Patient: sex M, age 78
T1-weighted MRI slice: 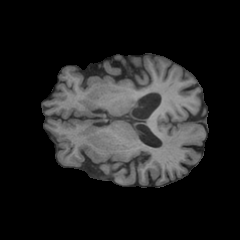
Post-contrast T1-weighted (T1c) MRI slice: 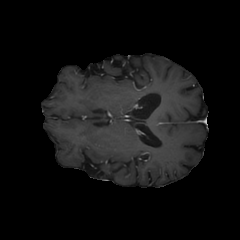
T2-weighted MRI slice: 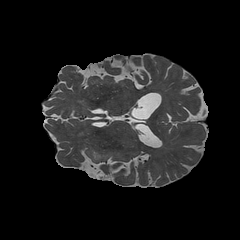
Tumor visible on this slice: yes
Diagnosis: Astrocytoma, IDH-wildtype
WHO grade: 3